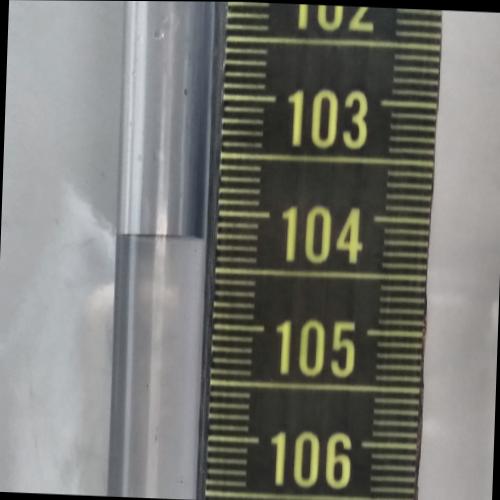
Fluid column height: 104.2 cm